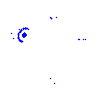
Particle: kaon